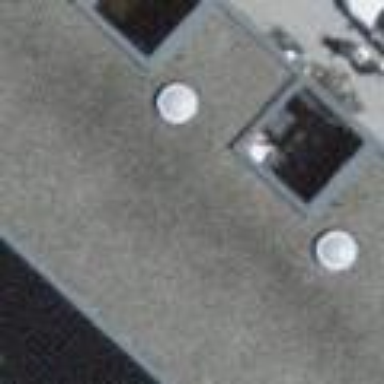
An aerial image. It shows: House with flat roof.